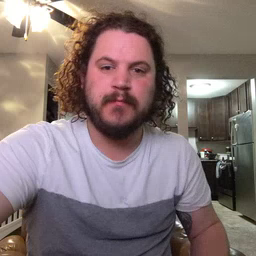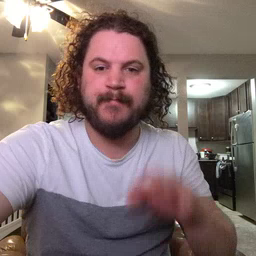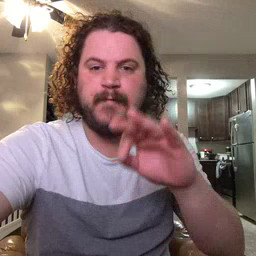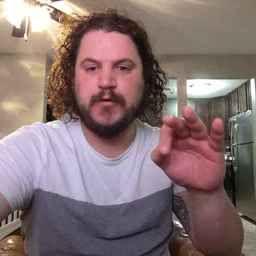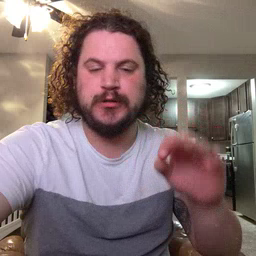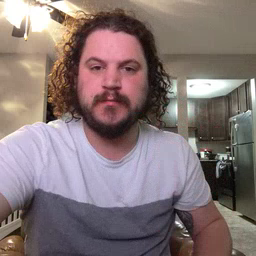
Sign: frenchfries